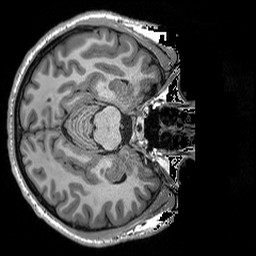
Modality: T1w
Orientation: axial
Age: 29
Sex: male
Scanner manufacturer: siemens
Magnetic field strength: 3 T
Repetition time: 2.3 s
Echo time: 0.00298 s